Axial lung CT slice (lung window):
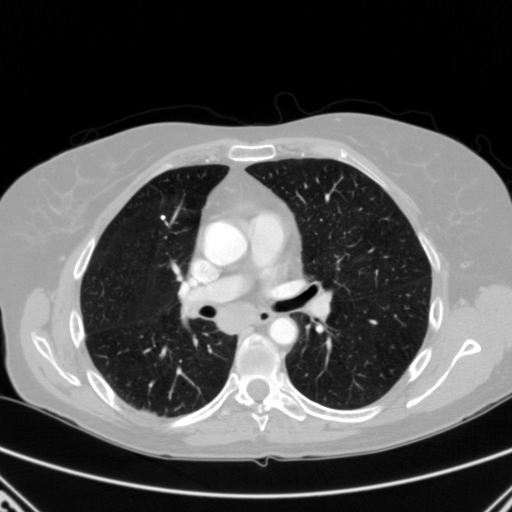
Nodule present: yes
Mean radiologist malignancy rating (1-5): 1